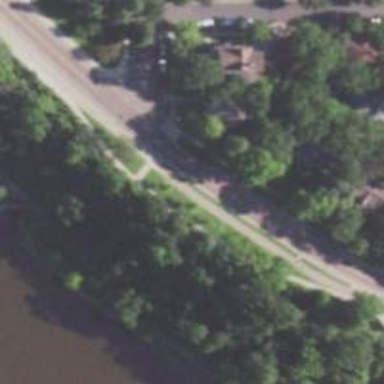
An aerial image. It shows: Unmarked crossing on cycleway.